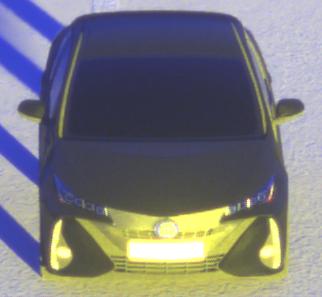
Make: Toyota
Model: Prius 1.8 Plug-In Hybrid
Detailed model: Prius (XW5) Plug-In
Model produced from: 2019/07
Model produced until: 2020/07
Doors: 5
Color: black
Road condition: dry road
Daytime: sunrise or sunset
Contrast: high contrast